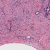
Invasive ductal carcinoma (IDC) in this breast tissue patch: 0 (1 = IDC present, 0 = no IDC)